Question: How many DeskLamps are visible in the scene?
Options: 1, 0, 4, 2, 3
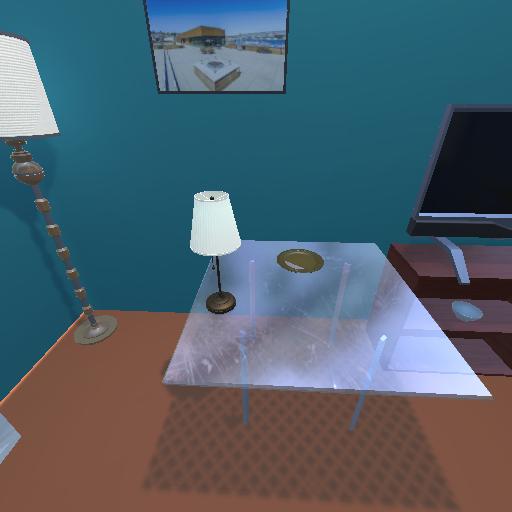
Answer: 1